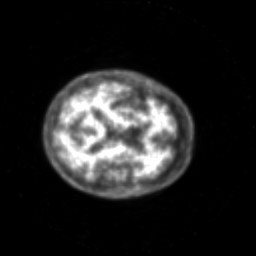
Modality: PET
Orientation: axial
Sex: male
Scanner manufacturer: siemens